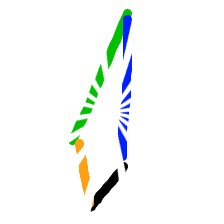
Shape: kite